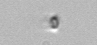
Label: nanoplankton_mix